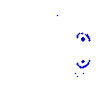
Particle: proton